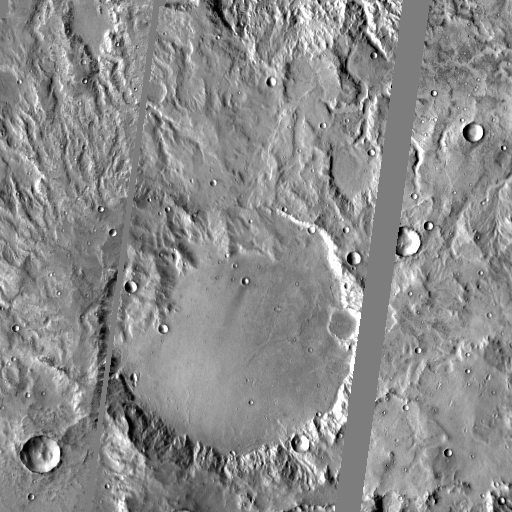
Crater classes present: Background, Other, Layered, Buried